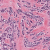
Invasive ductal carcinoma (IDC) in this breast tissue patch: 1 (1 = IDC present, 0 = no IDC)